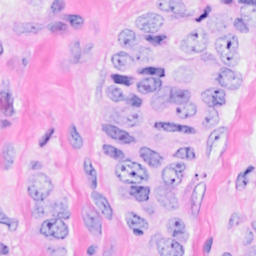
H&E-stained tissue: Breast